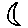
Label: moon